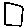
Label: square